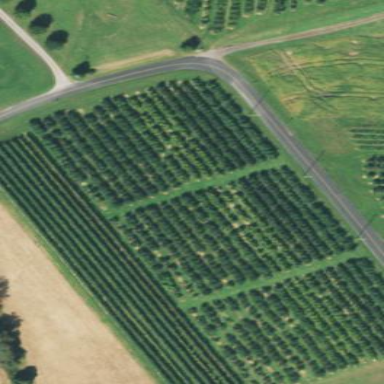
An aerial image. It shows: Orchard.